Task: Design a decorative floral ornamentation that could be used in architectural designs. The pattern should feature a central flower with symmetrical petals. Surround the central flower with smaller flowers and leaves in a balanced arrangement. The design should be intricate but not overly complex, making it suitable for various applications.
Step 971:
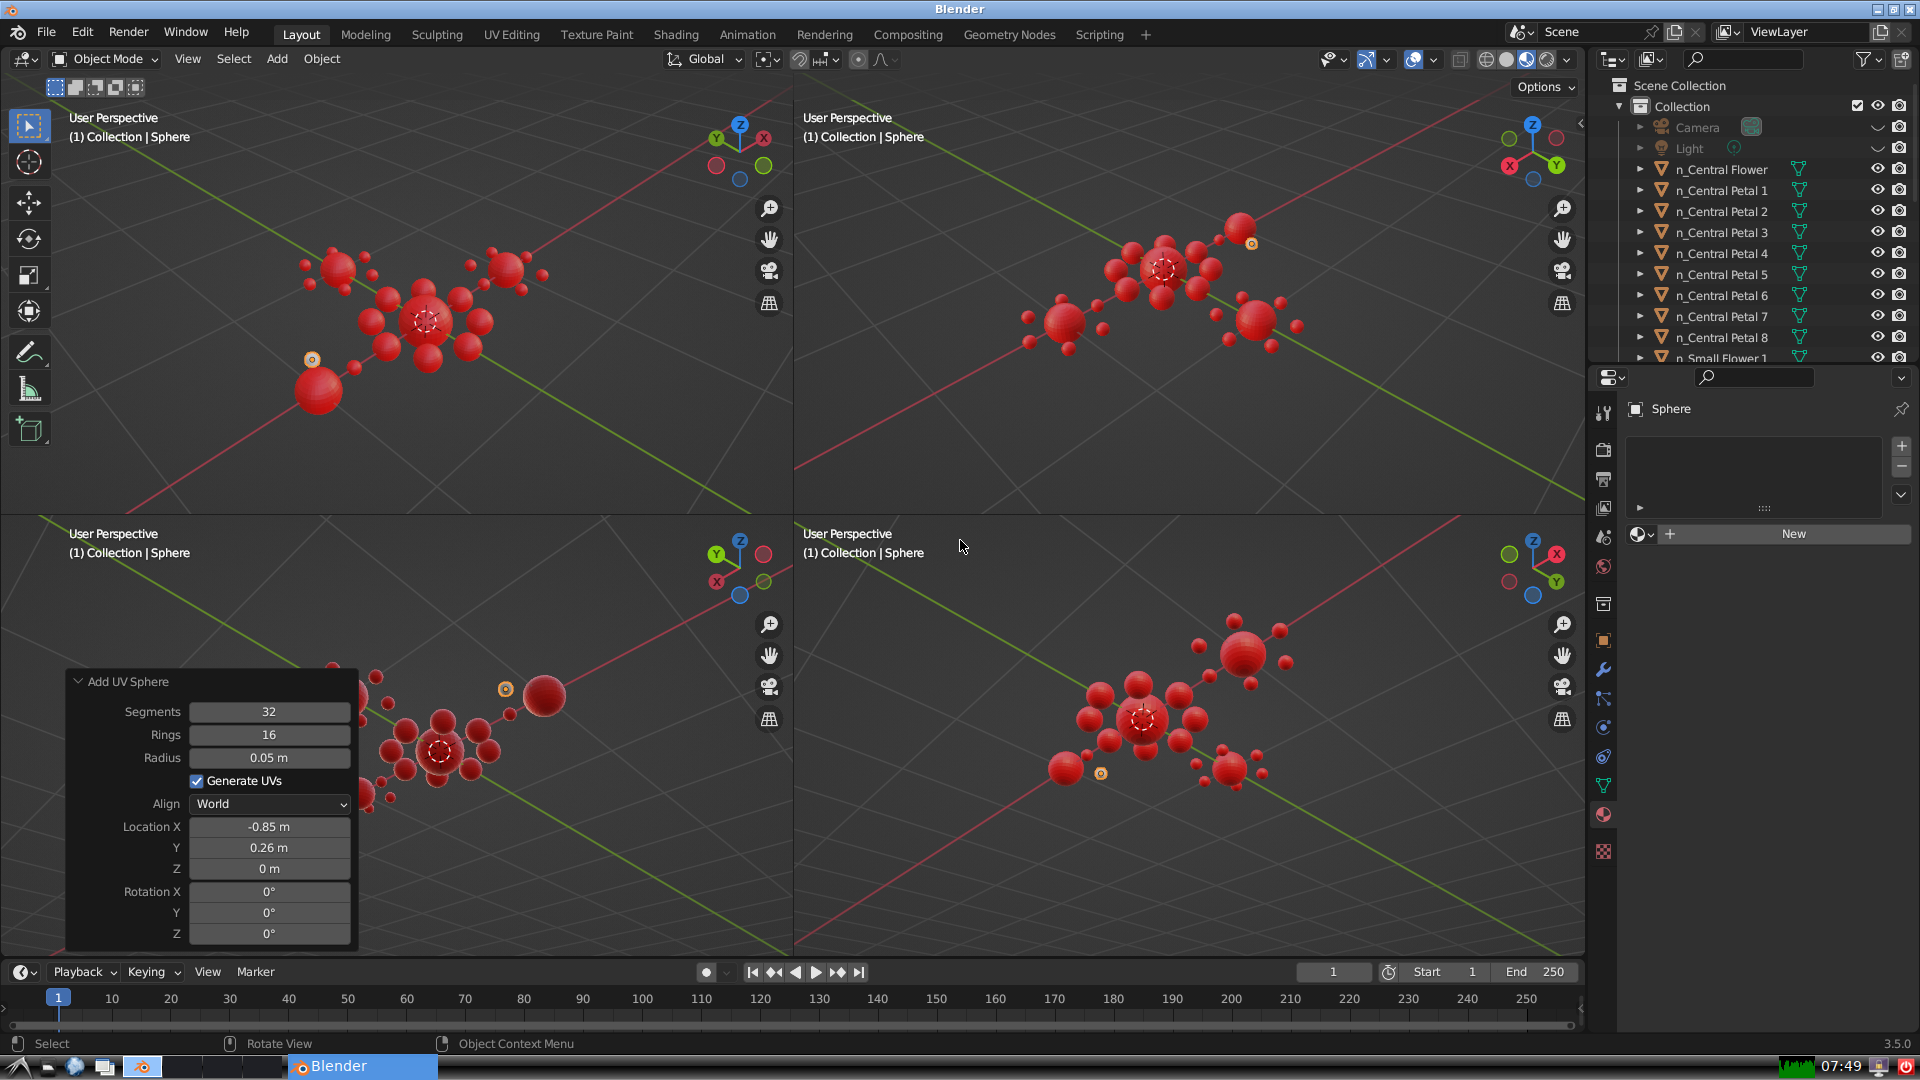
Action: {"key_press": ['Ctrl, Home']}